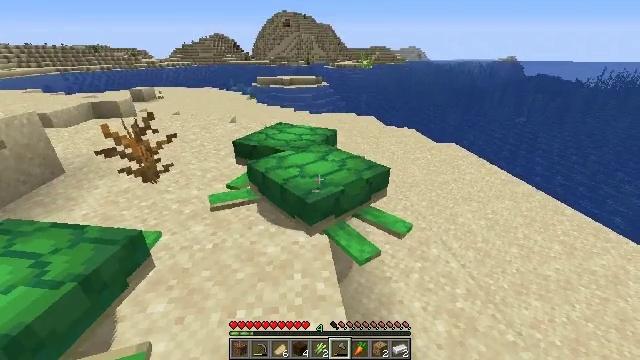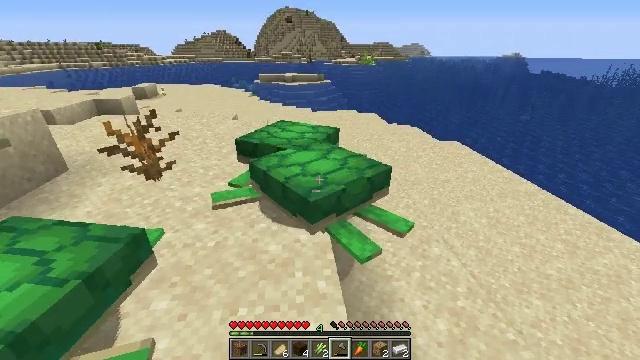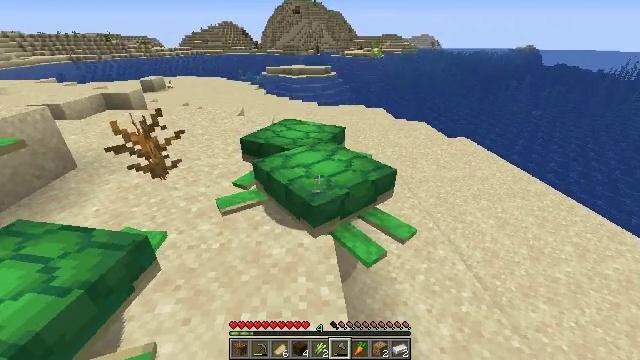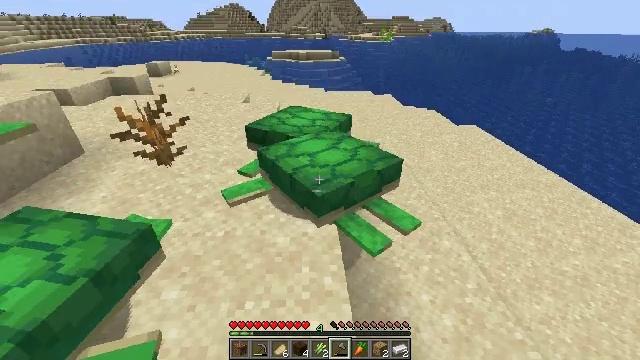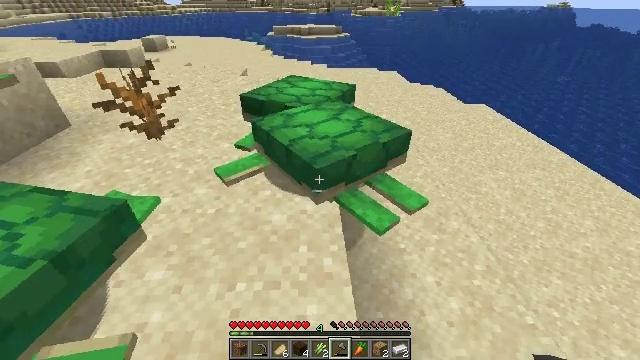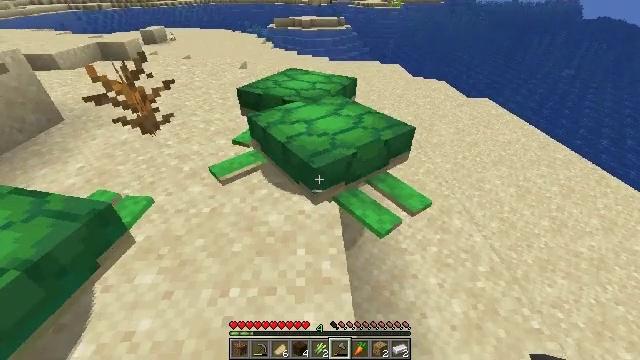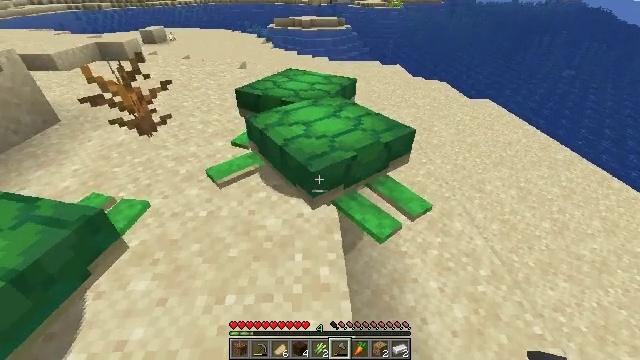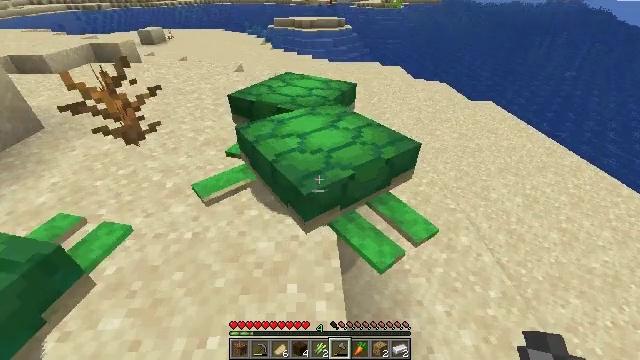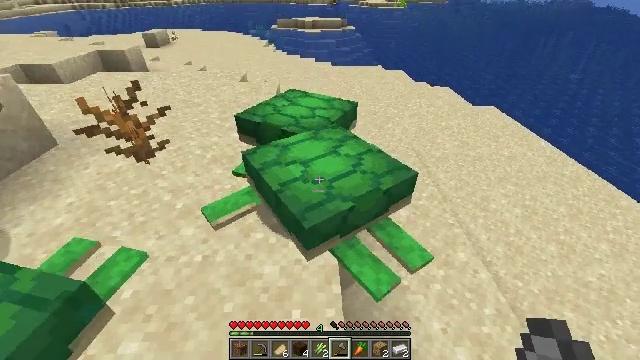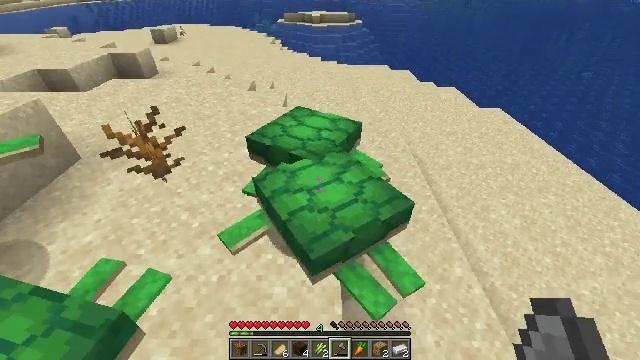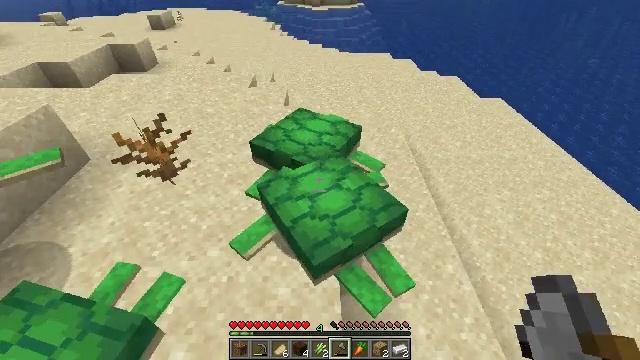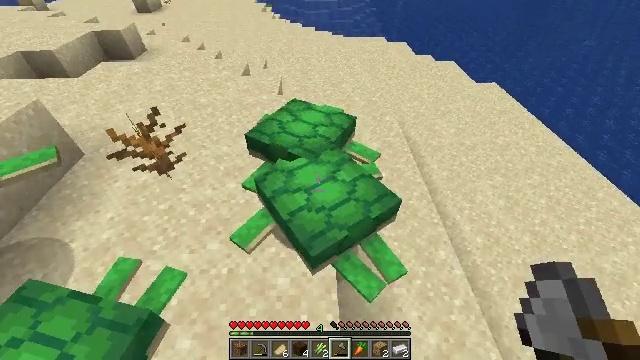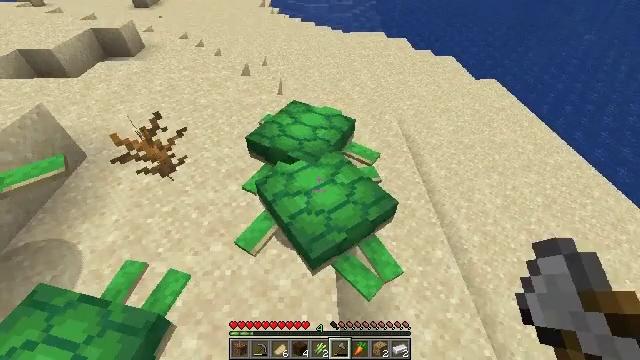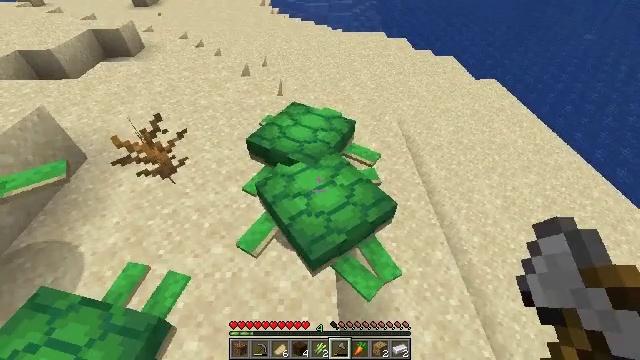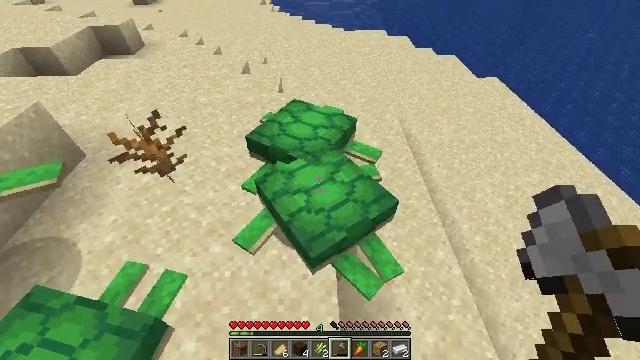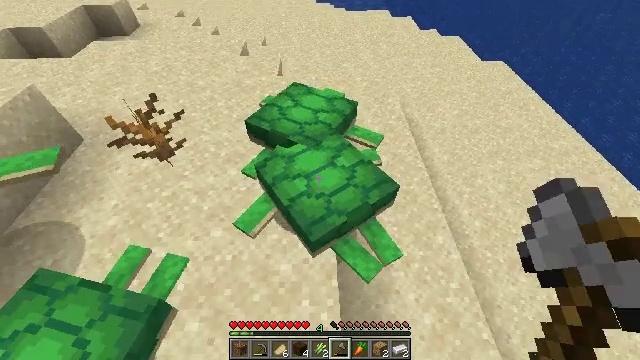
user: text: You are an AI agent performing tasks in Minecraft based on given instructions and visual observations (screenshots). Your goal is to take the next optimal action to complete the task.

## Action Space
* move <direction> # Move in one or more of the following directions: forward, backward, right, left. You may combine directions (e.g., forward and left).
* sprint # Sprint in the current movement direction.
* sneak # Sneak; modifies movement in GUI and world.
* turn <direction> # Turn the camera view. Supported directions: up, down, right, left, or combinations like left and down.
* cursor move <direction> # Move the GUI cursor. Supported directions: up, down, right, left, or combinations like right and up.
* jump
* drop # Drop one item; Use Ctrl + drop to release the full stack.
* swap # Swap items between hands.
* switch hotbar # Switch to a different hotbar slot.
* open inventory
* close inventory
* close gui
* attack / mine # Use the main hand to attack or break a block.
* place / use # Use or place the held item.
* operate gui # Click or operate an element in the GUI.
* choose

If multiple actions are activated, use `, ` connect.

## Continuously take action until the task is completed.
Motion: motion action
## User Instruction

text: Kill the turtle.
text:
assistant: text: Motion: move forward, jump
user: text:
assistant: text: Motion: move forward, turn left and down
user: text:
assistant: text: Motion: move forward, turn left and down
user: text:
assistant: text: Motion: move forward, turn down
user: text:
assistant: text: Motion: move forward, turn down
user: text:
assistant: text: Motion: move forward
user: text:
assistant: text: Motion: no_op
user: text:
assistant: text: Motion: jump
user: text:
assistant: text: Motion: turn left and down, jump
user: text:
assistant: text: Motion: turn down, jump
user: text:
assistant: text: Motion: turn right and down
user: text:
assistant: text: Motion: turn down
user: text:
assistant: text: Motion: no_op
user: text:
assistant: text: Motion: no_op
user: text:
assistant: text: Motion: turn down, attack / mine
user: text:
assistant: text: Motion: turn down, attack / mine
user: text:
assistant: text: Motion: attack / mine
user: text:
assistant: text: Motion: turn up, attack / mine
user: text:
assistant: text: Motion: turn up
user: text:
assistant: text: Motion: turn up
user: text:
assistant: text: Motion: turn up
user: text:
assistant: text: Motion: no_op
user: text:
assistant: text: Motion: move forward
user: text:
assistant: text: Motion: move forward
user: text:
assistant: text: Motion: move forward
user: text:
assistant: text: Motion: move forward
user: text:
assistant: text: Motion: move forward
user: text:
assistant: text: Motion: move forward
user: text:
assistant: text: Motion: turn right and down
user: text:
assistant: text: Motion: turn right and down